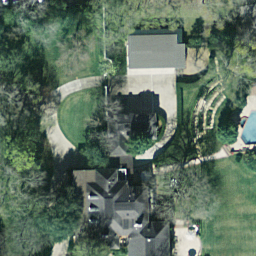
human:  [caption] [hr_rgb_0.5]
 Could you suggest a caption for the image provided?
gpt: A villa with grey roofs is surrounded by lush plants in the sparse residential area .

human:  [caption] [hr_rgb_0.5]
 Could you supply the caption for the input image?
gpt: A villa with plants surrounded is in the sparse residential area .

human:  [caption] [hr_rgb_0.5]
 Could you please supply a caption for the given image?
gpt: A villa with grey roofs has a swimming pool in the middle is in the sparse residential area .

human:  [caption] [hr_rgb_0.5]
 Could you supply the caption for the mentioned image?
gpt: This is a sparse residential area with a villa surrounded by lush plants .

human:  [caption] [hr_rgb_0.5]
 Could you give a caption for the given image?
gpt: A villa with lush plants surrounded has a swimming pool in the middle .